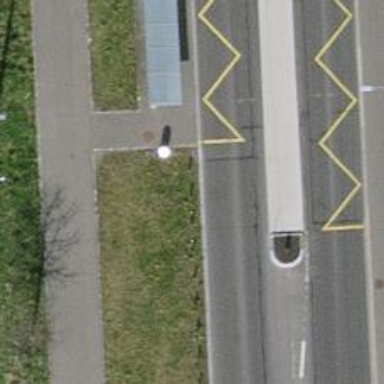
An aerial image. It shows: Bollard barrier.